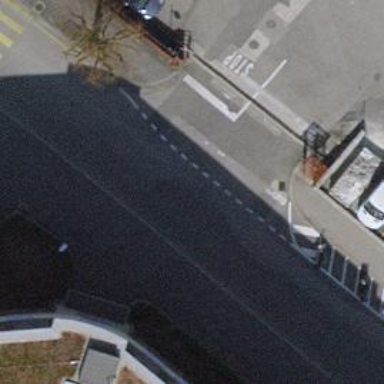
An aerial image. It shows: Unmarked crossing on footway.